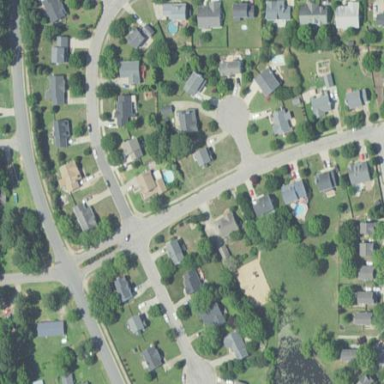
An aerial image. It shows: Residential neighbourhood.